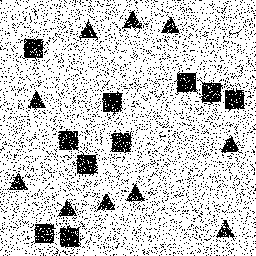
Squares: 10
Triangles: 10
Stars: 0
Total shapes: 20